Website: home-depot
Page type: delivery-shipping
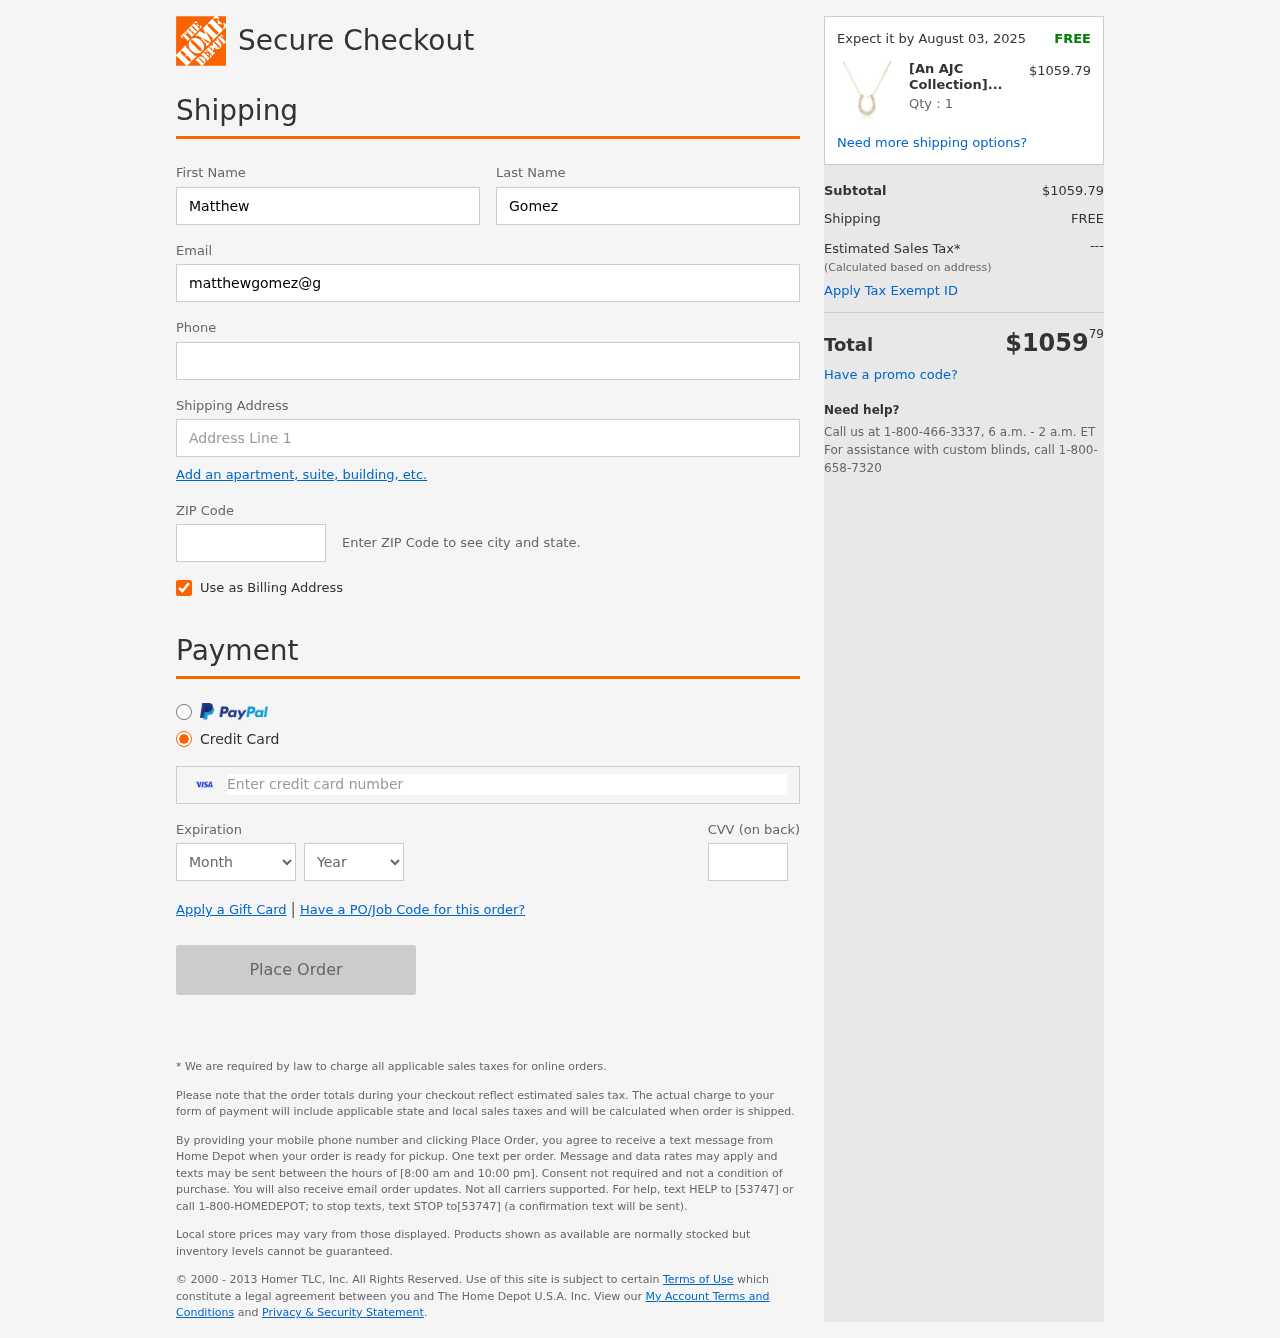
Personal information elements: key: PII_CARD_CVV
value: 344
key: PII_CARD_EXPIRY_MONTH
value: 09
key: PII_CARD_EXPIRY_YEAR
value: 27
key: PII_CARD_NUMBER
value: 4357 9704 3195 7633
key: PII_EMAIL
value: matthewgomez@gmail.com
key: PII_FIRSTNAME
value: Matthew
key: PII_LASTNAME
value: Gomez
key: PII_PHONE
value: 7695947322
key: PII_POSTCODE
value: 70127
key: PII_STREET
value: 944 Cody Wells Suite 656
Product elements: key: PRODUCT1_NAME
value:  [An AJC Collection] an AJC Collection Diamond K10 iero-go-rudonekkuresu (Total 0.20 CT) 5443 – 6813
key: PRODUCT1_PRICE
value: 1059.79
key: PRODUCT1_QUANTITY
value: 1
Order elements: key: ORDER_DELIVERY_DATE
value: Expect it by August 03, 2025
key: ORDER_SUBTOTAL
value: $1059.79
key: ORDER_SHIPPING_COST
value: FREE
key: ORDER_TOTAL
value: $105979